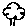
Label: tree